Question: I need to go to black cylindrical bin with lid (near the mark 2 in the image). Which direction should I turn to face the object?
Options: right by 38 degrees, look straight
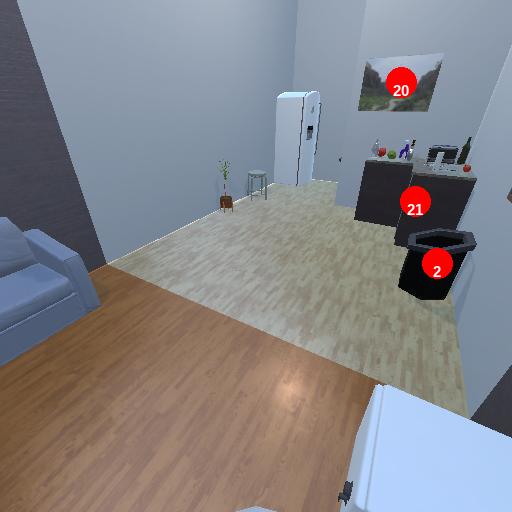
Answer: right by 38 degrees